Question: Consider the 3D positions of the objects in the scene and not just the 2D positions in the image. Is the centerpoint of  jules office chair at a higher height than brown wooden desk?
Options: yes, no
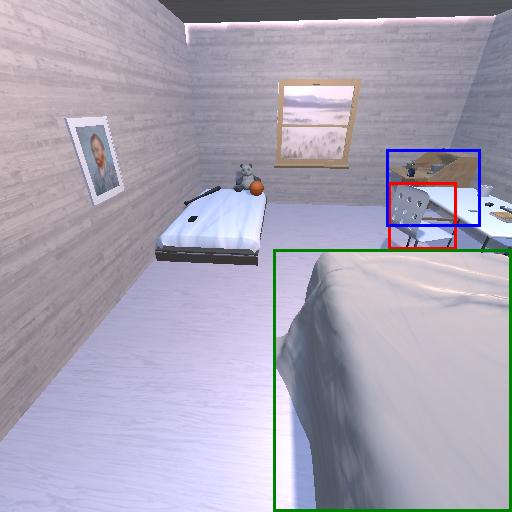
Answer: yes